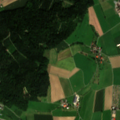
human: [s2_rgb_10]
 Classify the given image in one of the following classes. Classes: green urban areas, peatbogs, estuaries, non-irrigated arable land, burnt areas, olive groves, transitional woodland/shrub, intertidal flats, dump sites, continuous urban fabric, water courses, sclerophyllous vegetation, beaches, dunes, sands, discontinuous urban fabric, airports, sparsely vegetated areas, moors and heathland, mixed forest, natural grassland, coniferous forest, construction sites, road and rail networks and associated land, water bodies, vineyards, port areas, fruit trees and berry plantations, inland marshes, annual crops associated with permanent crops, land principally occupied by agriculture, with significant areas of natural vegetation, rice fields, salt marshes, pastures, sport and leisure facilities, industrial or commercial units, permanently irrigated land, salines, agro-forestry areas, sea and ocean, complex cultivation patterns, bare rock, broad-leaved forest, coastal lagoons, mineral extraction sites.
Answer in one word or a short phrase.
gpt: discontinuous urban fabric, non-irrigated arable land, coniferous forest, mixed forest